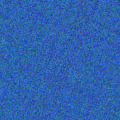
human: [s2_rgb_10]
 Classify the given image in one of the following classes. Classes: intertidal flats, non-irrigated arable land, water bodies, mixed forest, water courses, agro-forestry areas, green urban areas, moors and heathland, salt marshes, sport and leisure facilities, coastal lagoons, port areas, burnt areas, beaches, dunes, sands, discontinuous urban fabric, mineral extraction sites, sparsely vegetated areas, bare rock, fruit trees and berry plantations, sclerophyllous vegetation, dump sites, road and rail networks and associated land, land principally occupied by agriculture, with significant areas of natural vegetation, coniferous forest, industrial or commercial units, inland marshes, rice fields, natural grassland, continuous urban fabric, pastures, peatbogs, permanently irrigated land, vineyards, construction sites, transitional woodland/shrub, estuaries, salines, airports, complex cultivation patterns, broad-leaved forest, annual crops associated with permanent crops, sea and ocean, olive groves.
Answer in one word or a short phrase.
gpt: sea and ocean